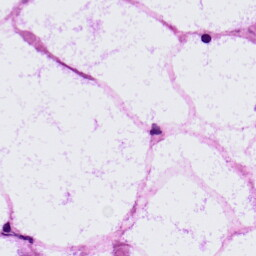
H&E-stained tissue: LymphNode